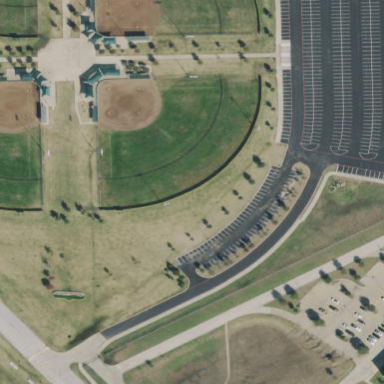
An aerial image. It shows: Softball pitch for leisure sports.